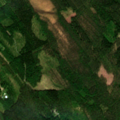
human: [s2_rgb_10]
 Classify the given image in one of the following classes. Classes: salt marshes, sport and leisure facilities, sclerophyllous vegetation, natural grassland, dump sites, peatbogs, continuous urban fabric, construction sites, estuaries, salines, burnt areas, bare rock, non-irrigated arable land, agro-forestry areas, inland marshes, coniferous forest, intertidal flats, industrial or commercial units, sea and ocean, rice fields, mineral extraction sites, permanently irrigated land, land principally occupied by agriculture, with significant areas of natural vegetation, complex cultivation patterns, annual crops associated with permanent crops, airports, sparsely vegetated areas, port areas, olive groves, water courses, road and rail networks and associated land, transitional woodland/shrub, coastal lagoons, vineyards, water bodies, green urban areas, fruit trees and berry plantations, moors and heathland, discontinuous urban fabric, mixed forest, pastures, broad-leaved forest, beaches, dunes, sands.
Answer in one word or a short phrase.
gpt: coniferous forest, mixed forest, transitional woodland/shrub